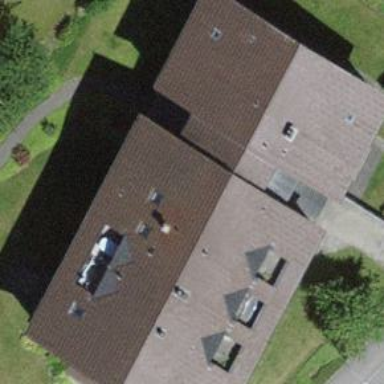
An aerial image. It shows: Residential building.